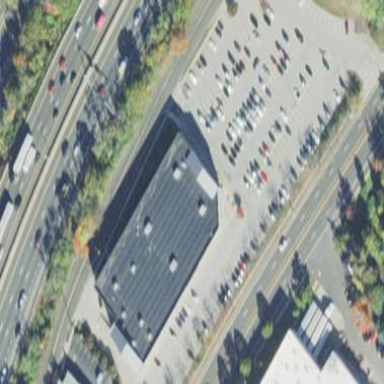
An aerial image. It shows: Fitness center building.